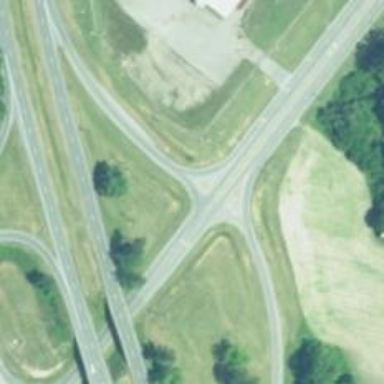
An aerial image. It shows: Trunk link highway.